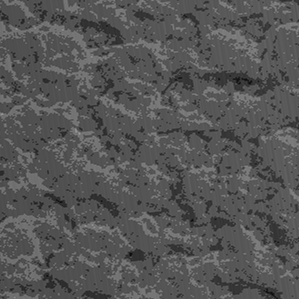
Label: frost